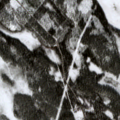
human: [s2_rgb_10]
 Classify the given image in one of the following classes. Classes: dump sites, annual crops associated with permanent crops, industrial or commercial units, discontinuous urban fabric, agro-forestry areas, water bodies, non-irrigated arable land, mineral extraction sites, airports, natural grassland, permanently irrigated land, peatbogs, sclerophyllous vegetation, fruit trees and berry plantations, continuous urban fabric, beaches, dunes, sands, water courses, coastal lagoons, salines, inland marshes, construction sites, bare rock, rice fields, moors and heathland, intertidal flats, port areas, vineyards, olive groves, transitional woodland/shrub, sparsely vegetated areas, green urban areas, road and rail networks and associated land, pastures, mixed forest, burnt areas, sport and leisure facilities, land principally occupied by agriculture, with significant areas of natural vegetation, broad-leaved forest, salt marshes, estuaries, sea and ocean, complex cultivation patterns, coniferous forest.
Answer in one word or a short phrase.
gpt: coniferous forest, water courses